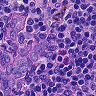
Metastatic tissue present: yes